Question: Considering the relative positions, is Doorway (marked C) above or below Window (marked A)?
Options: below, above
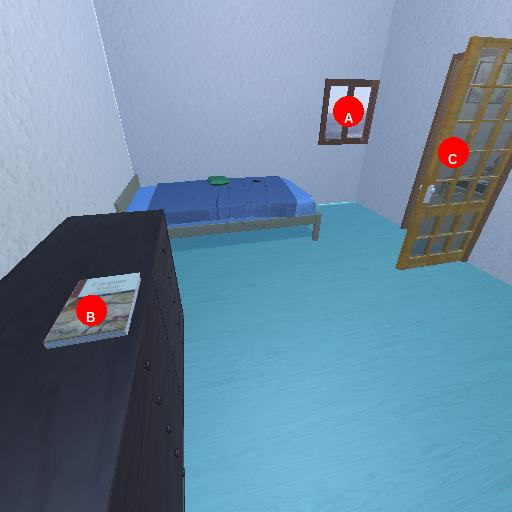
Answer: below